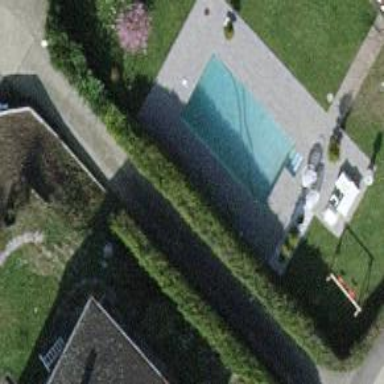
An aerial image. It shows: Swimming pool located in leisure land.